Aerial crown-view tile of a tropical tree (Barro Colorado Island, Panama), acquired 20240611:
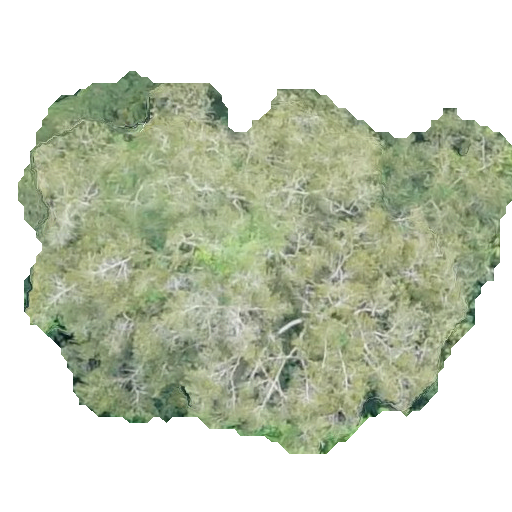
Species: Chrysophyllum cainito
GBIF accepted scientific name: Chrysophyllum cainito
Crown area: 218.951 m²